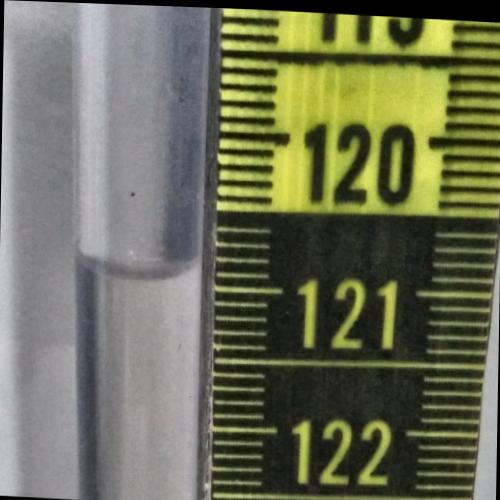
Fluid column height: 120.9 cm